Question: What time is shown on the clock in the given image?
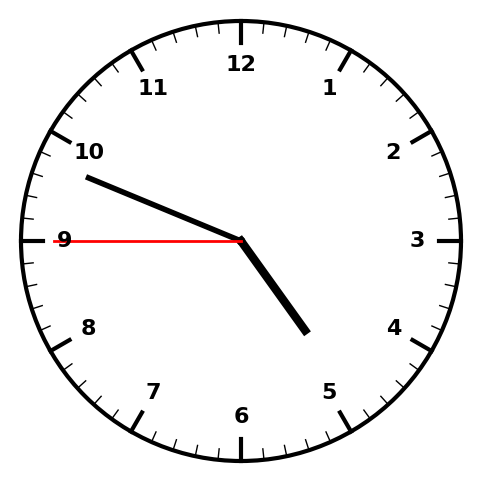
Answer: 04:48:45